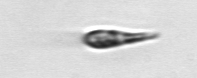
Label: Euglena